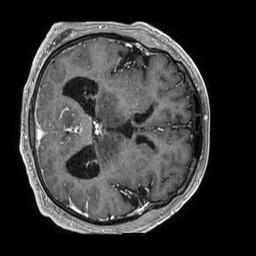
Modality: T1w
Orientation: axial
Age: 63
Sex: male
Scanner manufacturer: philips
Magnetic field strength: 1.5 T
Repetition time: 0.007603 s
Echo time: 0.003455 s